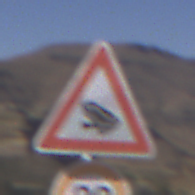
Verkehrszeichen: AmphibienwanderungRechts
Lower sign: Geschwindigkeit20
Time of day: MorningAfternoon
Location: Outdoor (Nature)
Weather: Clear
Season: NotSpecified
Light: Natural